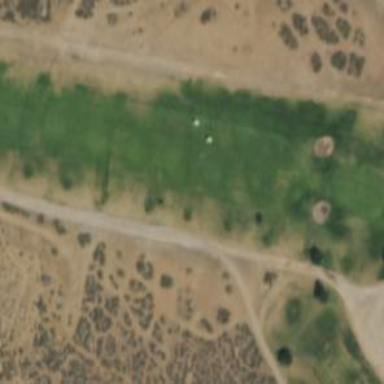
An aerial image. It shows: Golf fairway in the image.